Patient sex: F
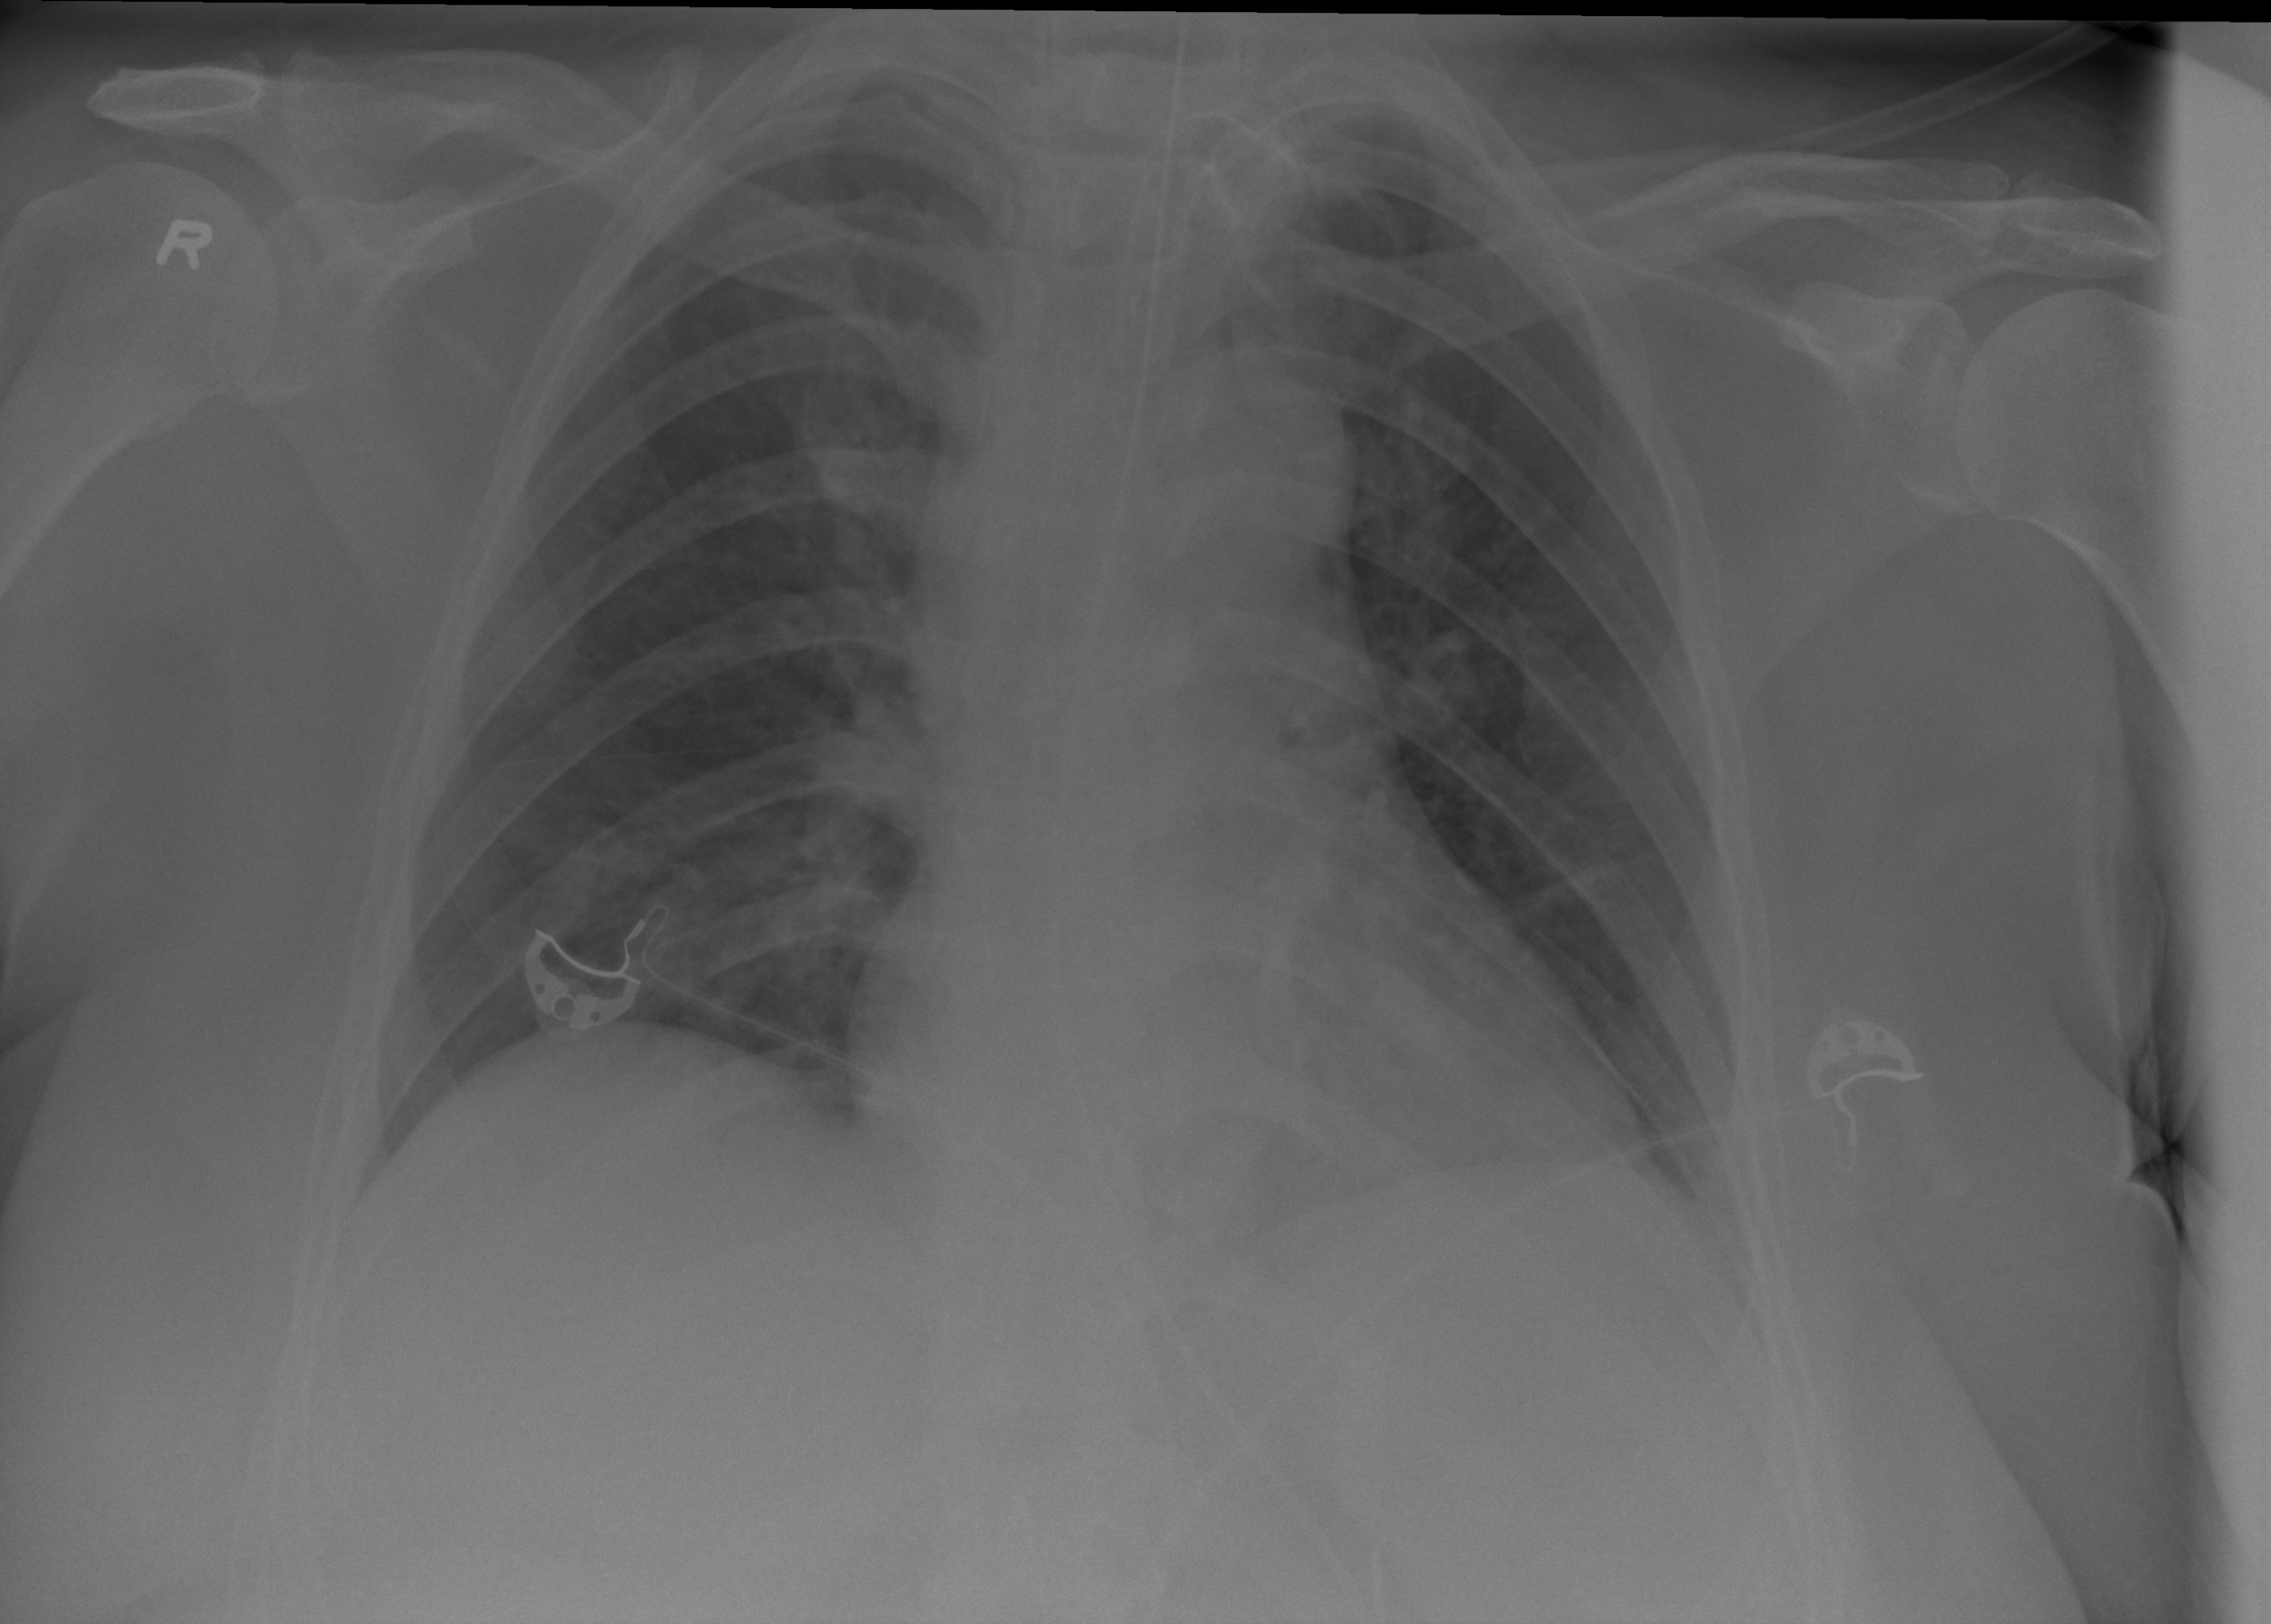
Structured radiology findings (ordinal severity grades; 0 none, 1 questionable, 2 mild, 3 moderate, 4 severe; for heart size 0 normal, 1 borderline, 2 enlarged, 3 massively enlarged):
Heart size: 1
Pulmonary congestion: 2
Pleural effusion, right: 0
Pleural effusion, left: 1
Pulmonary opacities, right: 2
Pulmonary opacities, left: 0
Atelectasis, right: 0
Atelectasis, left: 0